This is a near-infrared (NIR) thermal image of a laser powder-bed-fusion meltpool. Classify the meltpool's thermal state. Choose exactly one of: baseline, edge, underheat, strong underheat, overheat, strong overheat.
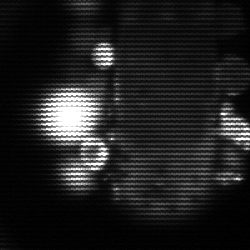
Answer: strong underheat